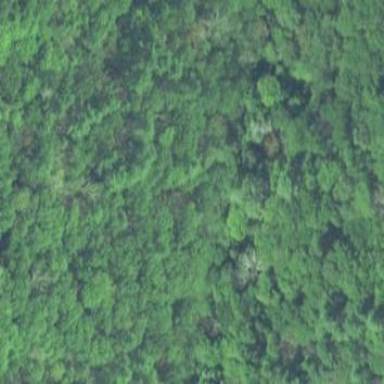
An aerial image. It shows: Woodland consisting mainly of needle-leaved trees.